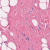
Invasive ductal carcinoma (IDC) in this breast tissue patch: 0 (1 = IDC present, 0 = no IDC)